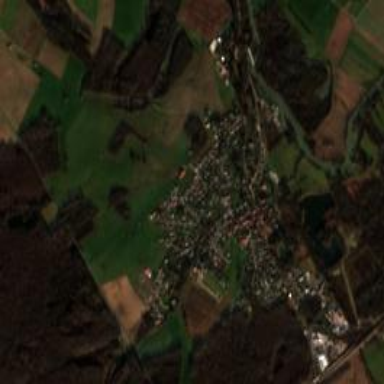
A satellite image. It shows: Village.